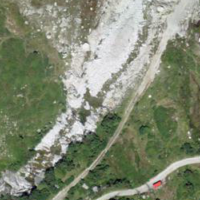
EUNIS habitat code: 31
Species observed at this site:
Alnus alnobetula